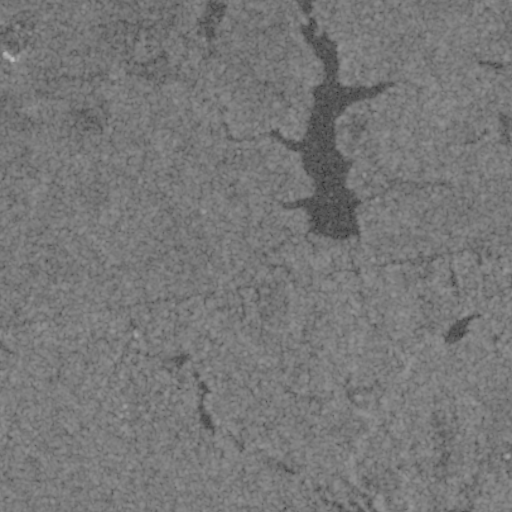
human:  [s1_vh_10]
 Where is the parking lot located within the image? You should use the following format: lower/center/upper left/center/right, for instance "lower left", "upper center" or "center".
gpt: The parking lot is located in the center right of the image.
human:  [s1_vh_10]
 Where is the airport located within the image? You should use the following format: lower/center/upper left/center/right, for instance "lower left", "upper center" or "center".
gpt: There is no airport in the image.

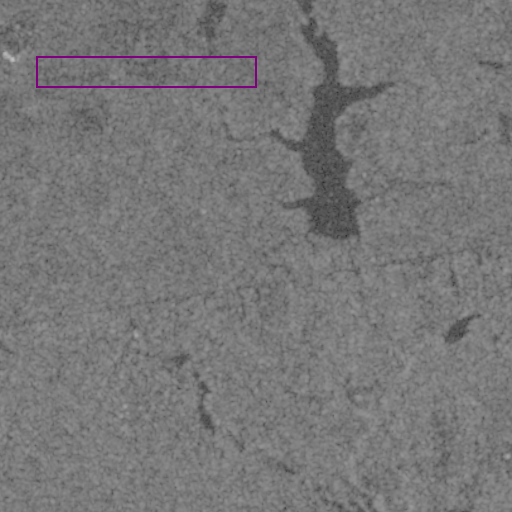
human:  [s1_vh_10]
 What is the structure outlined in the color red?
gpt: There is no red outline.
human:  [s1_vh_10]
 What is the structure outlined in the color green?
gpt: There is no structure outlined in green.